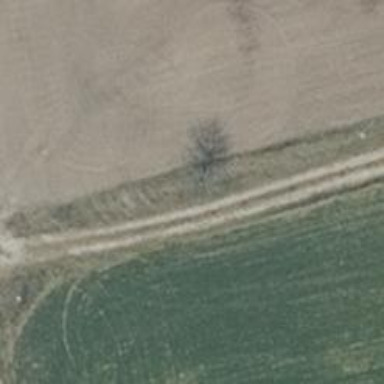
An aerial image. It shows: Broadleaved tree in natural setting.